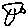
Label: bird